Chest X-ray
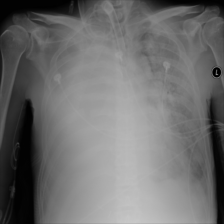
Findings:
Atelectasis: negative
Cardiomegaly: negative
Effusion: negative
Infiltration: negative
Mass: negative
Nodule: negative
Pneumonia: negative
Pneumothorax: negative
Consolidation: negative
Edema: negative
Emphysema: negative
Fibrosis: negative
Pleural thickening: negative
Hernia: negative